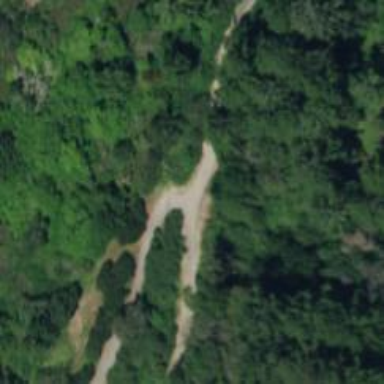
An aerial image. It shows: Track road.